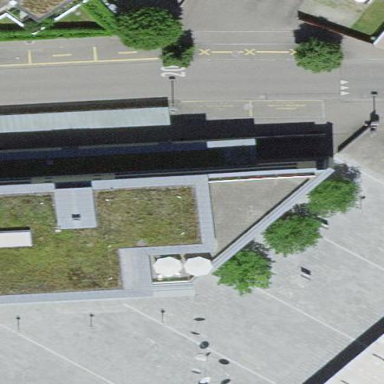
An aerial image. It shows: Public building.